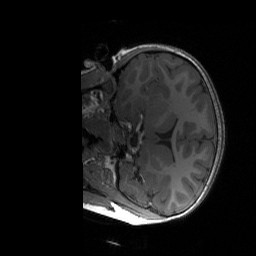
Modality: T1w
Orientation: coronal
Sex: female
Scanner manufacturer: siemens
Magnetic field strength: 3 T
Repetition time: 1.9 s
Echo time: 0.00243 s